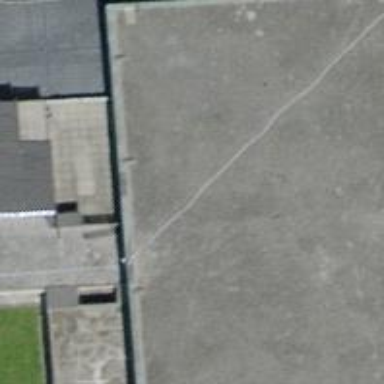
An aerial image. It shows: School building.